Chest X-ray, PA view. Patient: 16 years old, sex M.
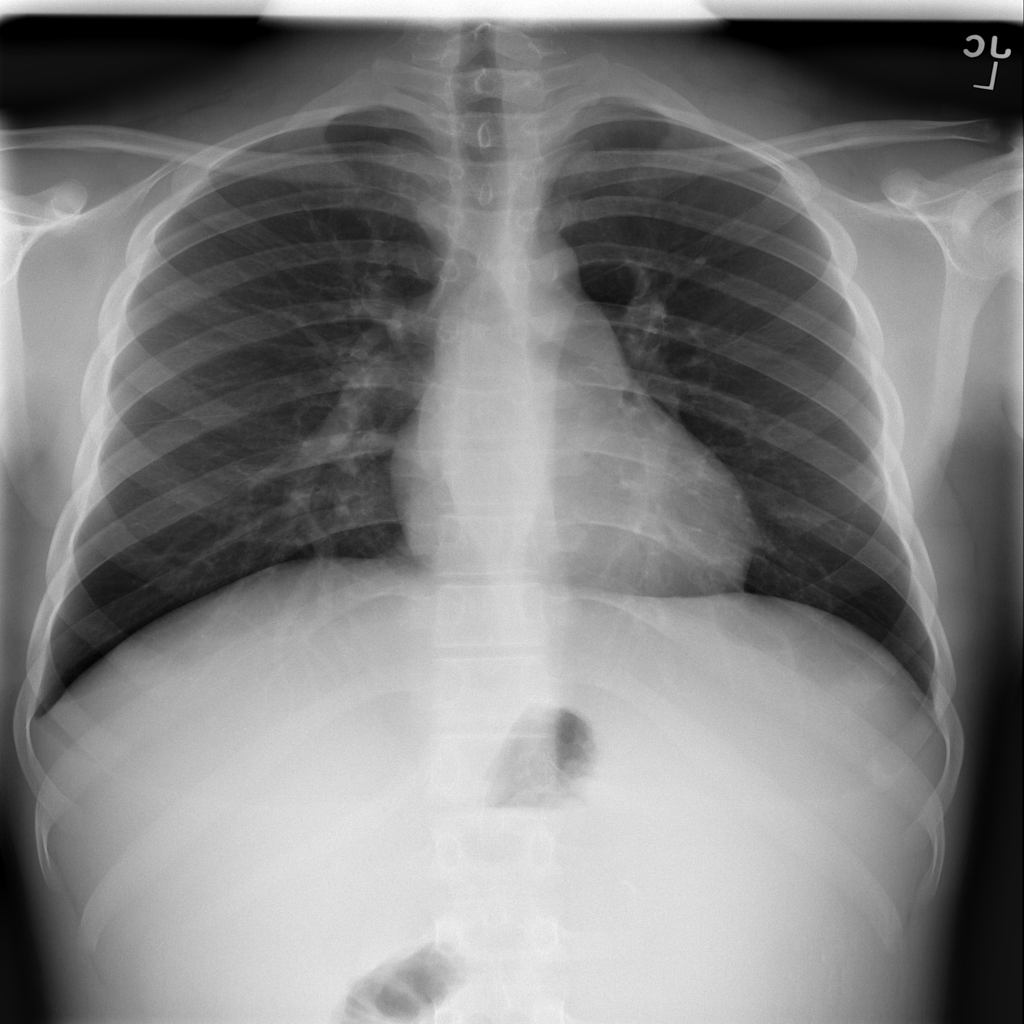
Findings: No Finding